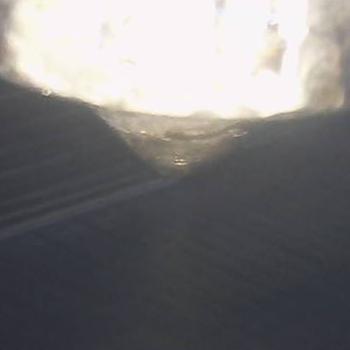
Flow rate: 252%